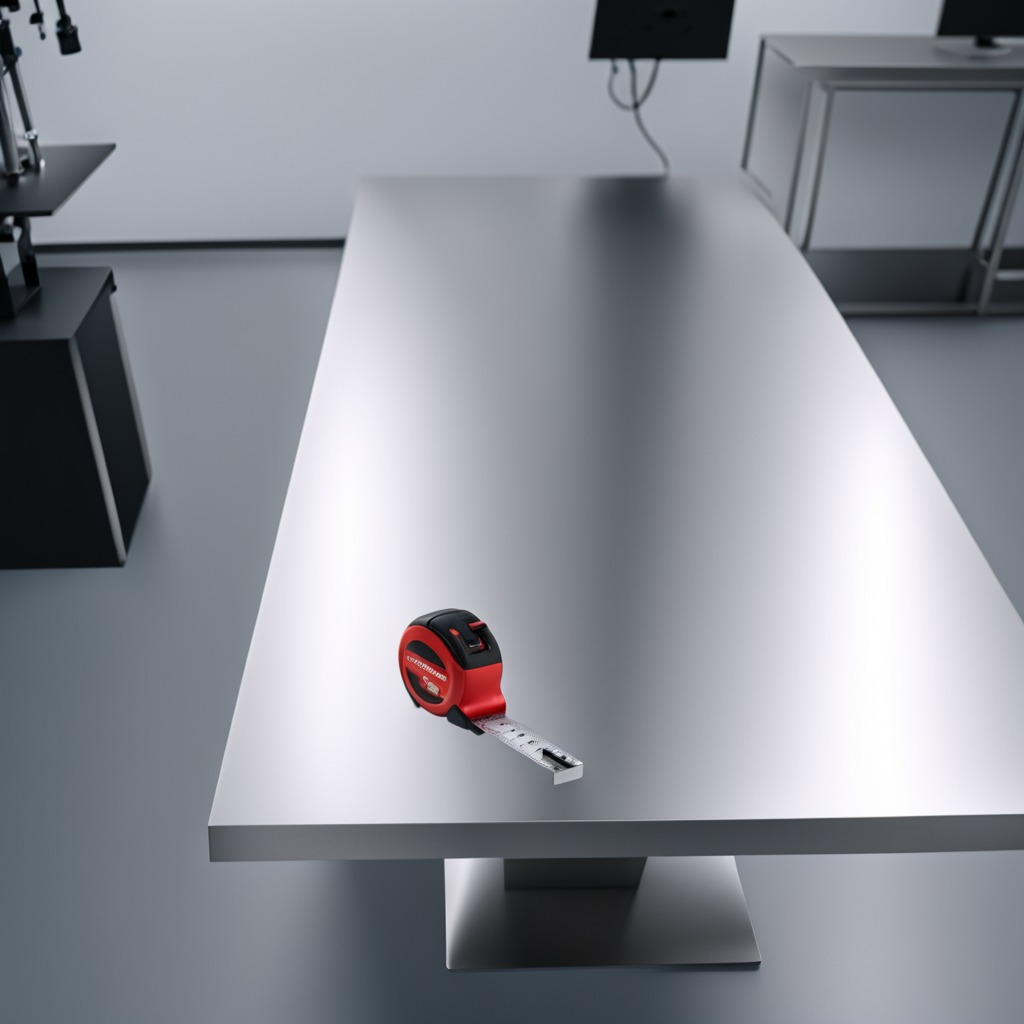
A measuring tape is lying on the stainless steel table.